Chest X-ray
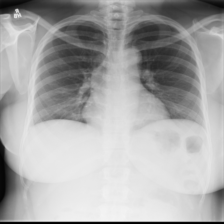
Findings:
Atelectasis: negative
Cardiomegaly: negative
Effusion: negative
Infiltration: negative
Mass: negative
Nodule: negative
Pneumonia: negative
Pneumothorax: negative
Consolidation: negative
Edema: negative
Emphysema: negative
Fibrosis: negative
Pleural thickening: negative
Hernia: negative